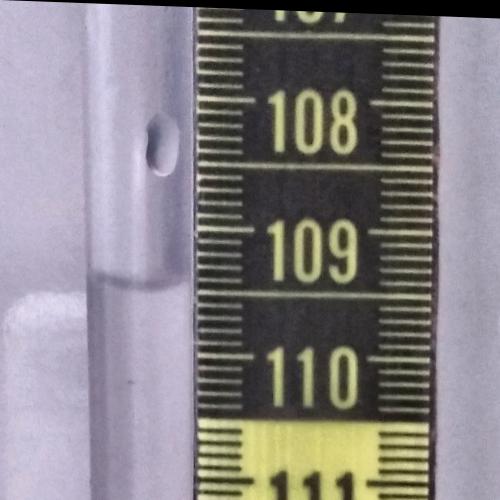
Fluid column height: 109.5 cm